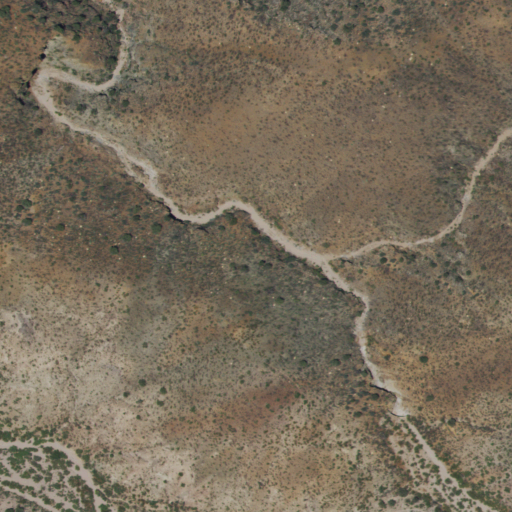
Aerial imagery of valley in New Mexico named North Copper Canyon containing shrub, grassland, and open water